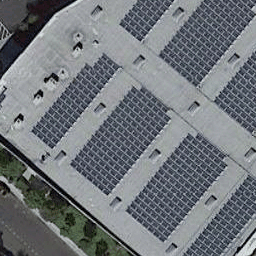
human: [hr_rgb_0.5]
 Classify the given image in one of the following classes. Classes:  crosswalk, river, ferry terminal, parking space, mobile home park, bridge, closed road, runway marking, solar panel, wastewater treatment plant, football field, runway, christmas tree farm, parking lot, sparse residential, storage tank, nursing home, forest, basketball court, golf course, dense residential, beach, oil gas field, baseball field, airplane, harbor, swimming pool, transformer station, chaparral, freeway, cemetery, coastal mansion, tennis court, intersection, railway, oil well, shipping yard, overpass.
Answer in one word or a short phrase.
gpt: solar panel